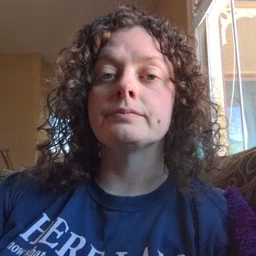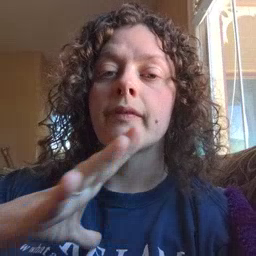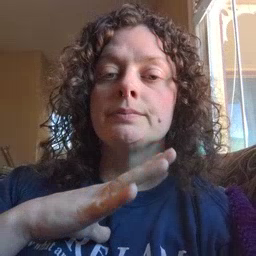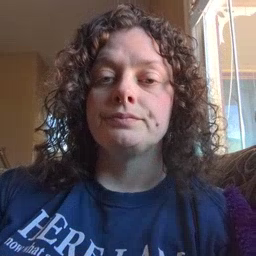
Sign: fine